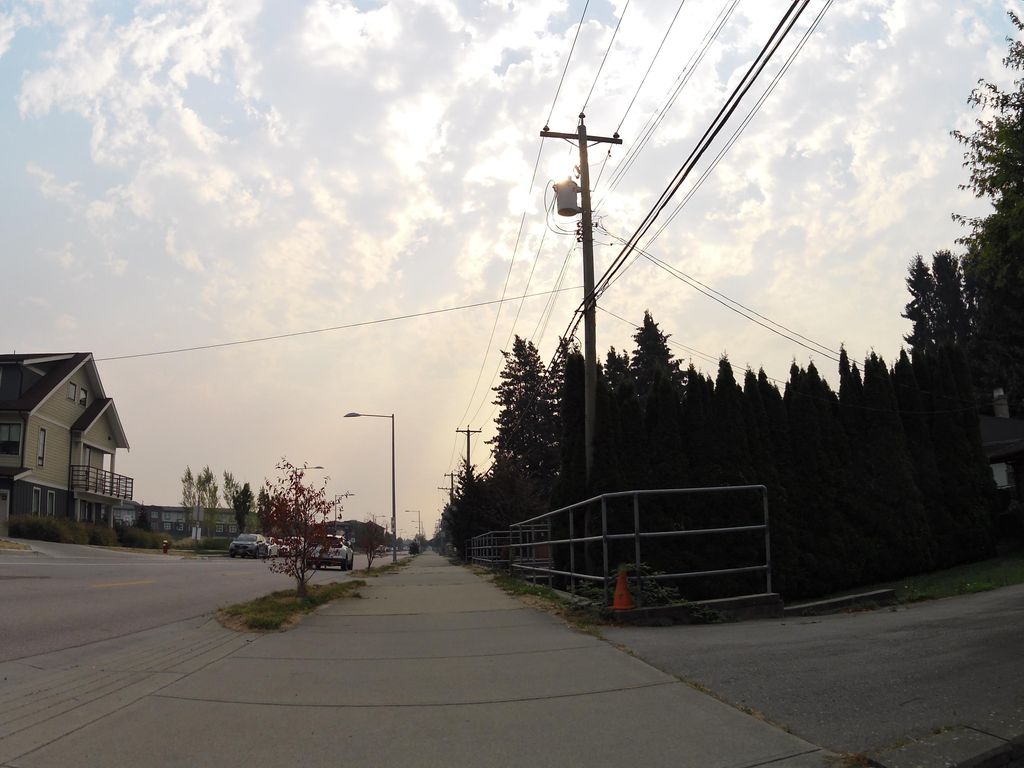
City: vancouver